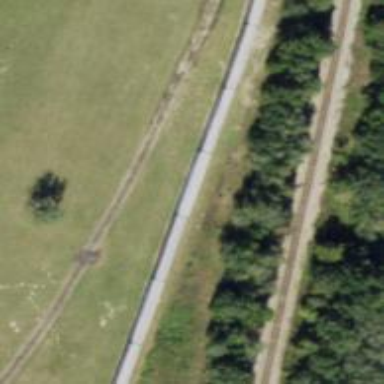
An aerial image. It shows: Historic railway car.